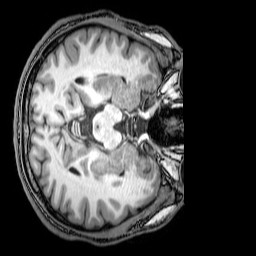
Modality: T1w
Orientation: axial
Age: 20
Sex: male